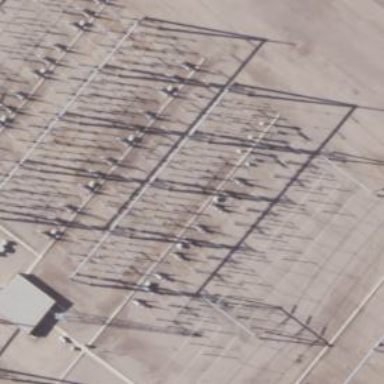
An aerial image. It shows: Switch used for power control.